Field crop: tomato
Growth stage: 2
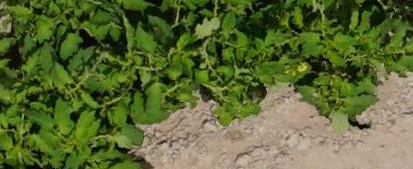
Species: tomato